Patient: sex M, age 43
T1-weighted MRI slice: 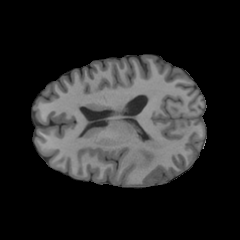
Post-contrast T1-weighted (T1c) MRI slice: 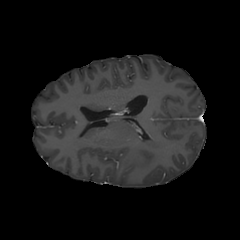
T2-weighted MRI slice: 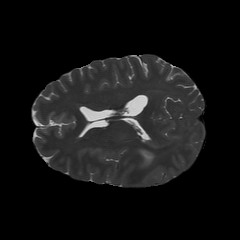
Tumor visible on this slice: yes
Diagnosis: Glioblastoma, IDH-wildtype
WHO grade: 4